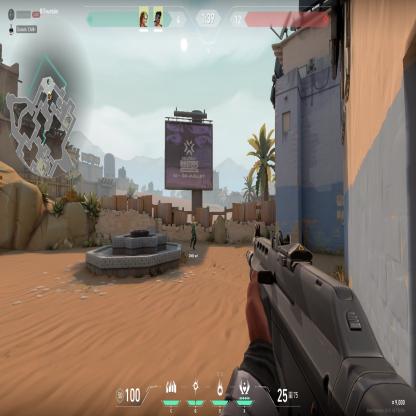
Label: teammate